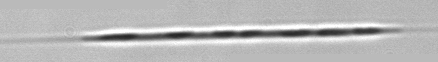
Label: Rhizosolenia